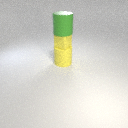
large green rubber cylinder above small yellow rubber cube